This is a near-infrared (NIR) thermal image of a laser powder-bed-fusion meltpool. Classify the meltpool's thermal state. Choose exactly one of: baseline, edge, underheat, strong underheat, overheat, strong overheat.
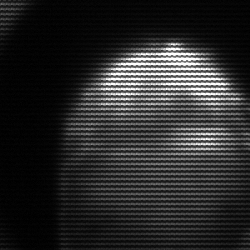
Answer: edge